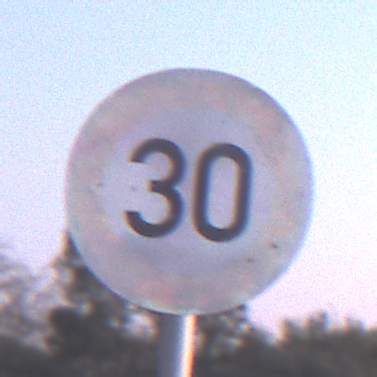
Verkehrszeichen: Geschwindigkeit30
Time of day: SunriseSunset
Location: Outdoor (Nature)
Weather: Clear
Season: NotSpecified
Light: Natural